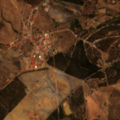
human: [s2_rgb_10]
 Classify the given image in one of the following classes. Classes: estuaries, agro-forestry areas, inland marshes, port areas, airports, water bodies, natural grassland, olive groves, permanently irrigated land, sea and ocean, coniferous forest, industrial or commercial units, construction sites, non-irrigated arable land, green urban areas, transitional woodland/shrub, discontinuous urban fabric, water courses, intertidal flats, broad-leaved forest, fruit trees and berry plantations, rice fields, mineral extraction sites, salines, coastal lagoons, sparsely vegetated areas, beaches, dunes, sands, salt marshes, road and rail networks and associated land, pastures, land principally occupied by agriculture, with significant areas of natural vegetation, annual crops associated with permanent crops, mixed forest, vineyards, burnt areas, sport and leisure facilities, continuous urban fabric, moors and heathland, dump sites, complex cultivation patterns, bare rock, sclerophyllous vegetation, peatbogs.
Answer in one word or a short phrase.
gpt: non-irrigated arable land, complex cultivation patterns, land principally occupied by agriculture, with significant areas of natural vegetation, broad-leaved forest, transitional woodland/shrub